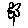
Label: flower